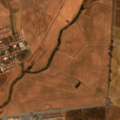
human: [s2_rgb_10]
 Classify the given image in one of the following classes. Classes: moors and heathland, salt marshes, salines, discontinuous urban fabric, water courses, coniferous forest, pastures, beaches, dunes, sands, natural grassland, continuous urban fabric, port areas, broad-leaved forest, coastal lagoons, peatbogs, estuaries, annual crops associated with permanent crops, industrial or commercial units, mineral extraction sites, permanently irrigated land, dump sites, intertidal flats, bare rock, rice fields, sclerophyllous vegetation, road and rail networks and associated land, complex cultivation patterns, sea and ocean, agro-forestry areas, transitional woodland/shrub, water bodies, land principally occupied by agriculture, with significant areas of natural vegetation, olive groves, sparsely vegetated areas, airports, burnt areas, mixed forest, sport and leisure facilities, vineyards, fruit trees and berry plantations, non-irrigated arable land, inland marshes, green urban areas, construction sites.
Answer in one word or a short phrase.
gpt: discontinuous urban fabric, industrial or commercial units, non-irrigated arable land, vineyards, olive groves